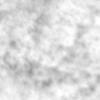
Label: no_change